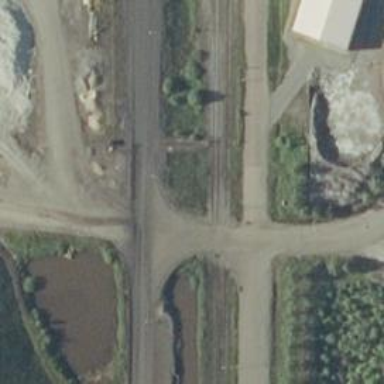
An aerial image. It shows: Level crossing along the railway.